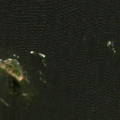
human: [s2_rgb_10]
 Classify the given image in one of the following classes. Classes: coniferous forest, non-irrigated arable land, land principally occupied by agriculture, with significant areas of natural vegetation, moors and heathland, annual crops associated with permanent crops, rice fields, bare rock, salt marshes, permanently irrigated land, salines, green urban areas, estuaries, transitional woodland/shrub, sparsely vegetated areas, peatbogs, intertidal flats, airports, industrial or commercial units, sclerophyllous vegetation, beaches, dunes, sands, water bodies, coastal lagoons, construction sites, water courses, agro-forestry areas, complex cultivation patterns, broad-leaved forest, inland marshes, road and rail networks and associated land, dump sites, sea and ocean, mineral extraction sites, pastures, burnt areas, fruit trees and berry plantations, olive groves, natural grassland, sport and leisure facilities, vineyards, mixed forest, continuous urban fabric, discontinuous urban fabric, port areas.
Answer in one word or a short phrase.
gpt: sea and ocean